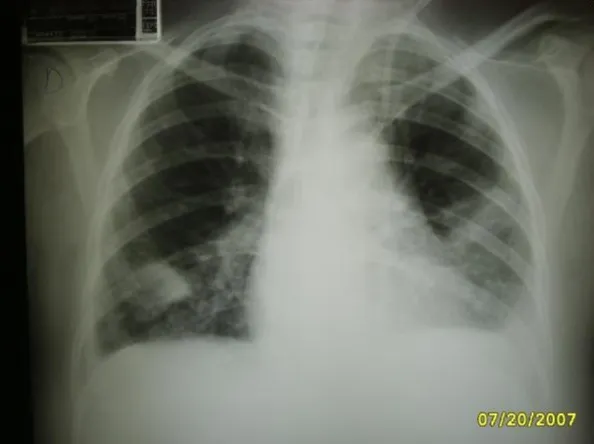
Image of chest radiography with areas of opacity and an image of double-lumen CVC for HD implanted in the left jugular vein.
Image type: radiology (x_ray)